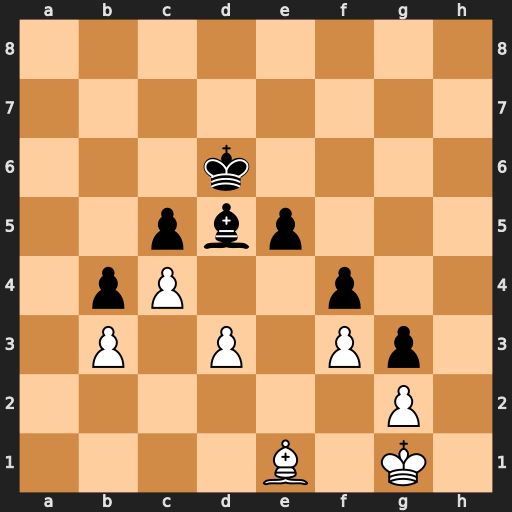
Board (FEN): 8/8/3k4/2pbp3/1pP2p2/1P1P1Pp1/6P1/4B1K1
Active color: w
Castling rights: -
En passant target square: -
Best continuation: cxd5 Kxd5 Kf1 Kd4 Ke2